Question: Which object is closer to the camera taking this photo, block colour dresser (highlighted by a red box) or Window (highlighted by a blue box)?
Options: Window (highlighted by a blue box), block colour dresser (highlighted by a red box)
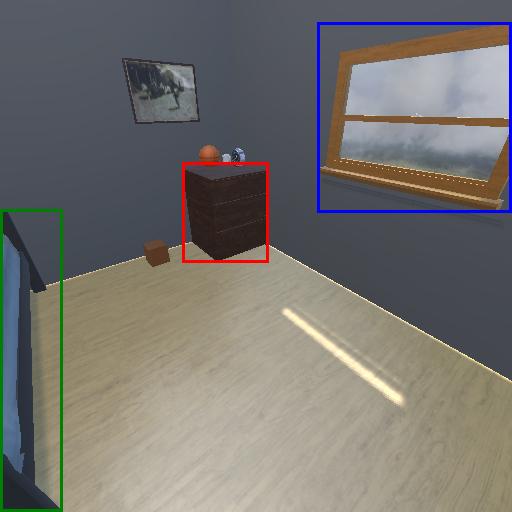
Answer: Window (highlighted by a blue box)